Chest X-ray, PA view. Patient: 65 years old, sex M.
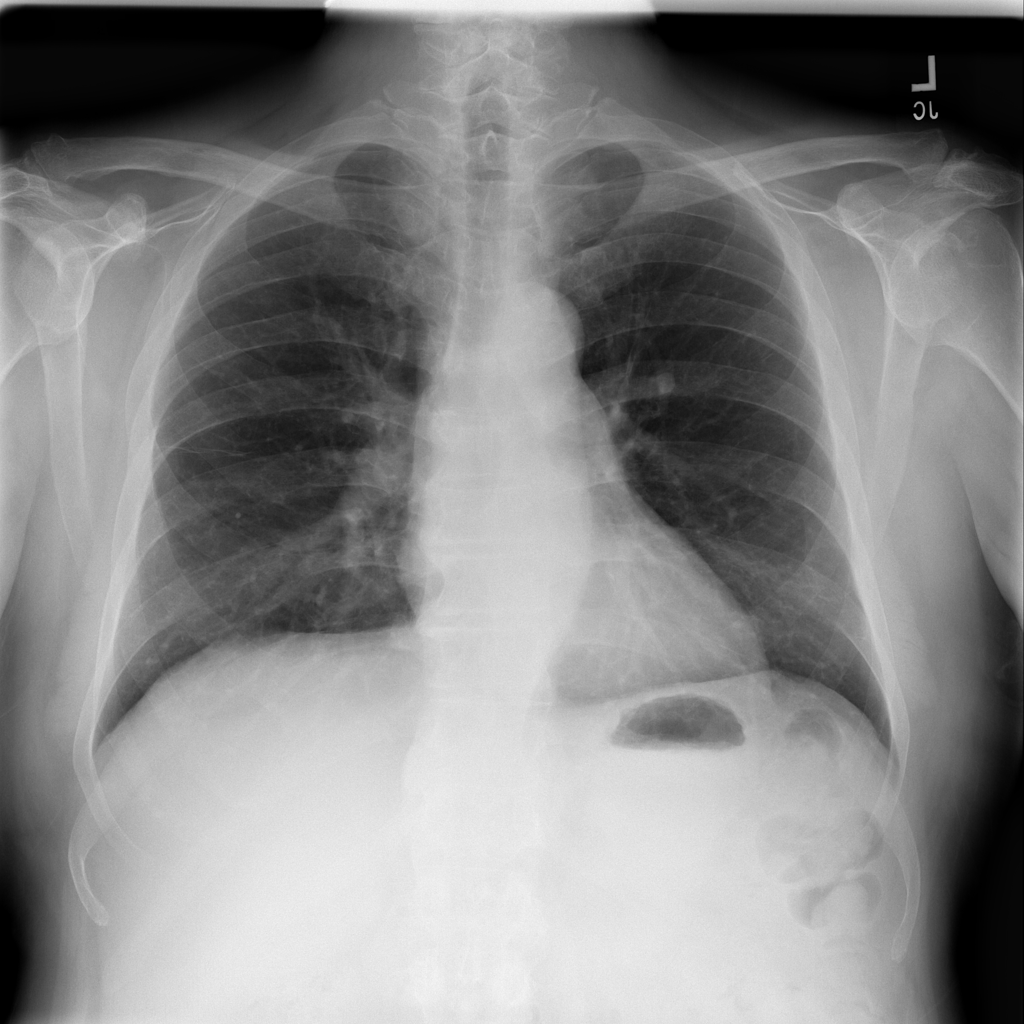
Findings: No Finding